Question: i am making a clock application, in this app i have set a alarm , and client need alarm to set on analog clock , when user slide finger to button(image) on time button also rotate with finger and set time in label , Here i add image , if you have any link please share with me ,

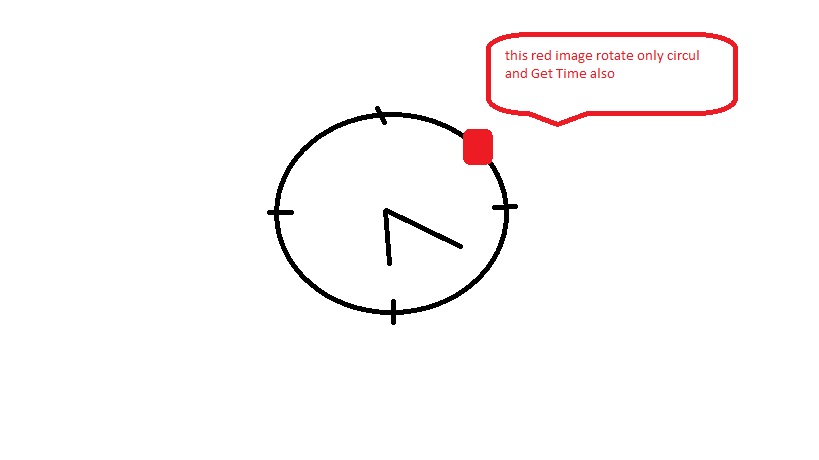
Answer: Hey <URL> i hope this code helpfull you.